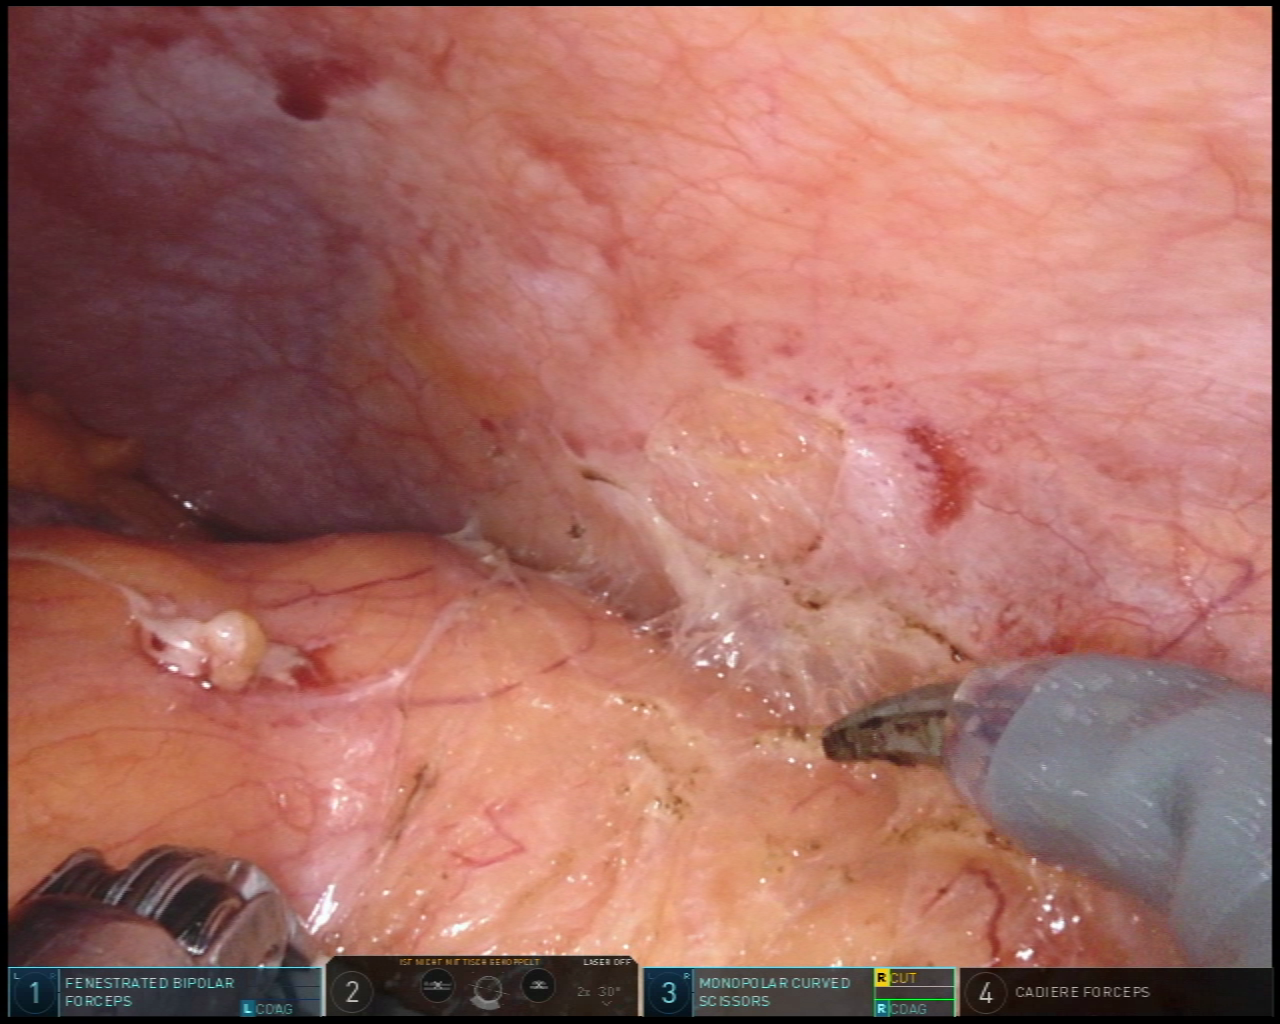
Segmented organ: spleen
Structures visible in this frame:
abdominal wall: yes
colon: no
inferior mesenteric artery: no
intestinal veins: no
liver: no
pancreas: no
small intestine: no
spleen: yes
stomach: no
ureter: no
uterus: no
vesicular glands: no